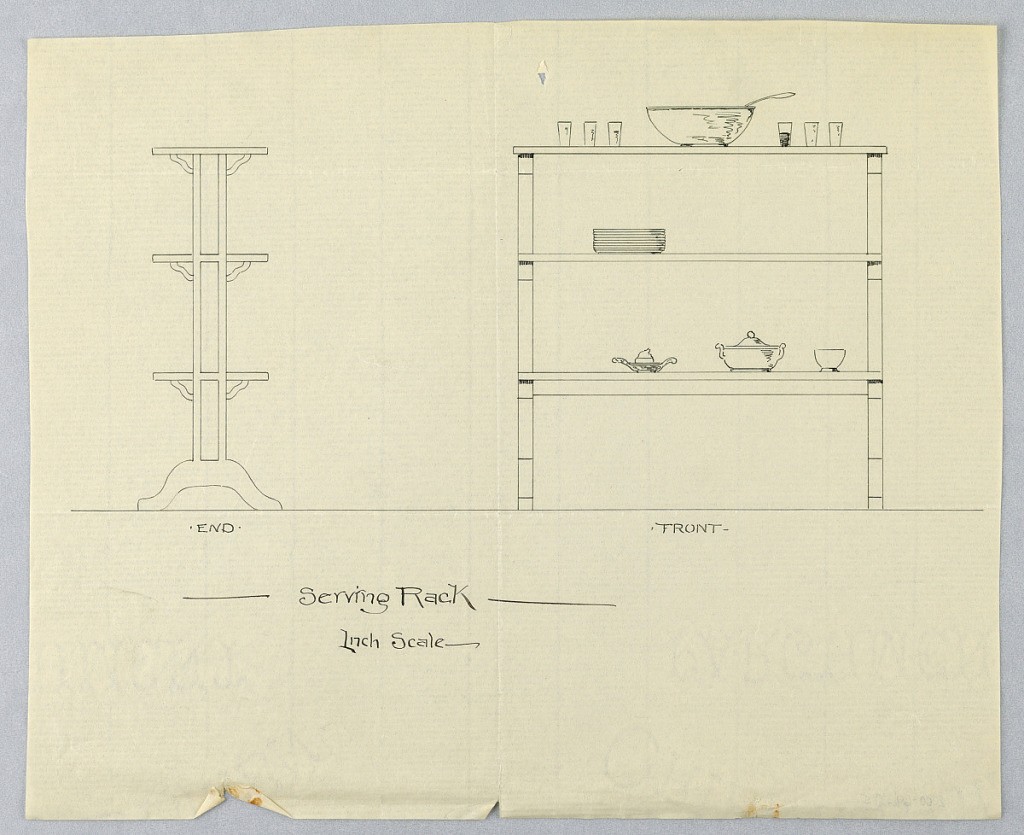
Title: Design for Serving Rack with Three Shelves (Front and Side elevations)
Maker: A.N. Davenport Co.
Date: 1900–05
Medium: Pen and dark brown ink on thin, cream paper
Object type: Drawing
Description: Side elevation of serving rack at left; each shelf supported by curvolinear brackets.  Front elevation of rack is at right.   On front elevation, atop top shelf are punch bowl and six glasses; stack of plates rests on middle shelf; serving dishes are on bottom shelf.